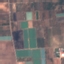
Label: PermanentCrop